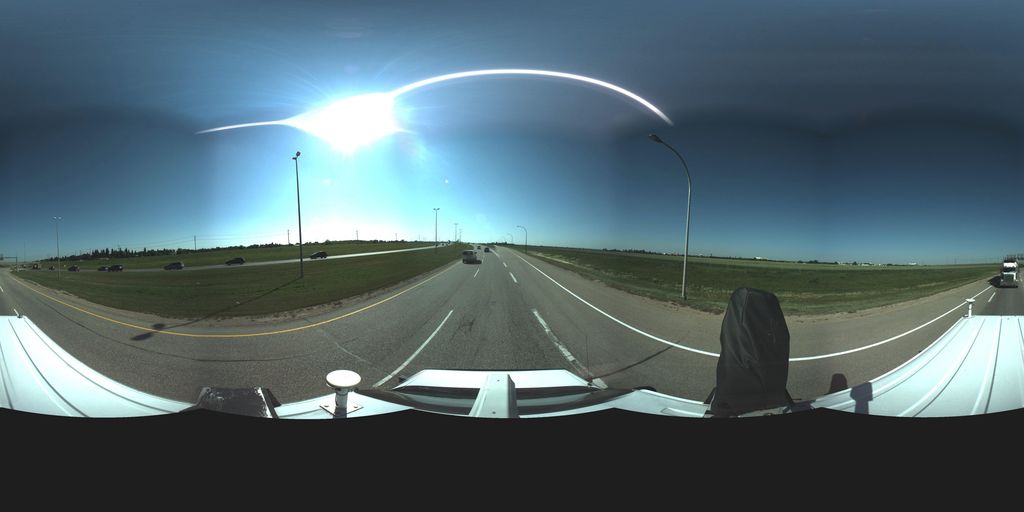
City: saskatoon